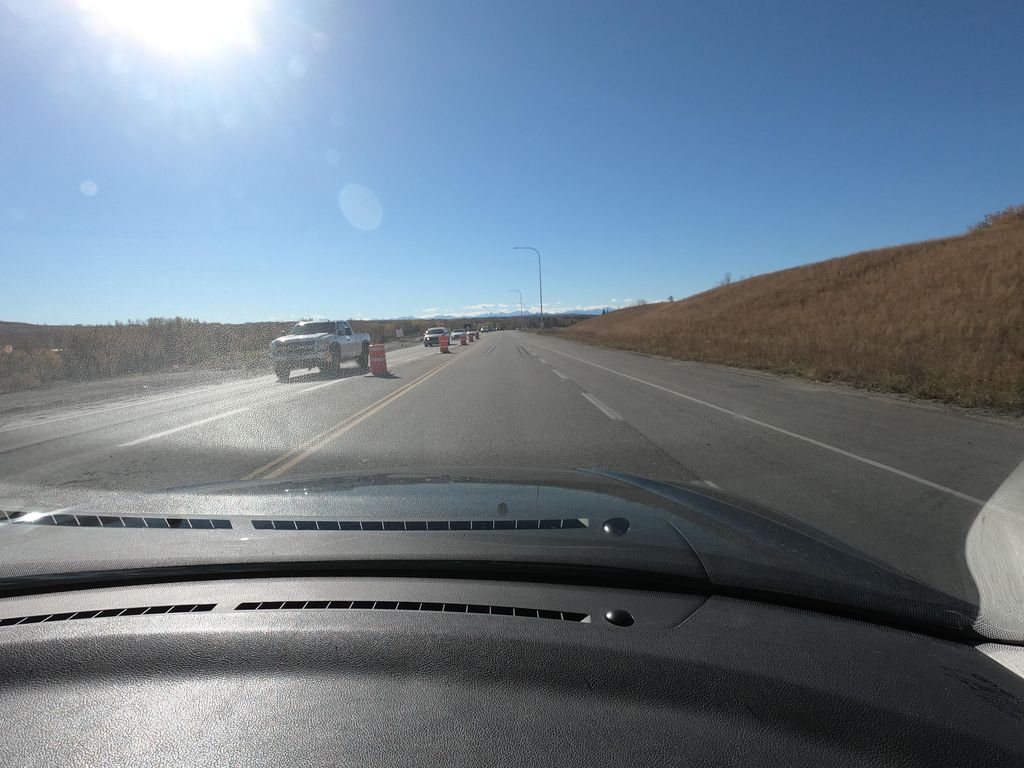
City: calgary